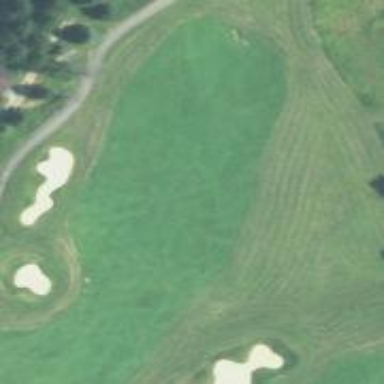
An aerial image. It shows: Golf hole.